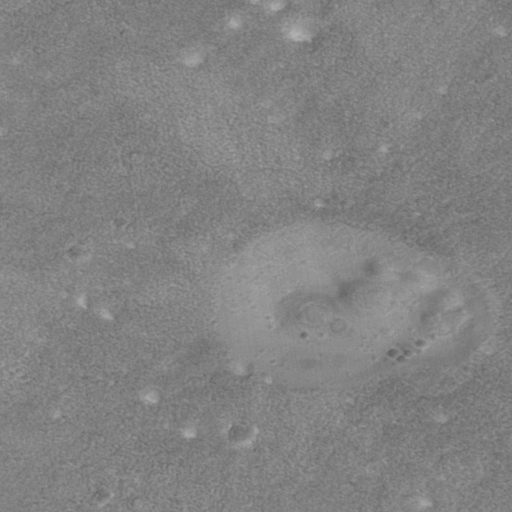
Objects detected: cone